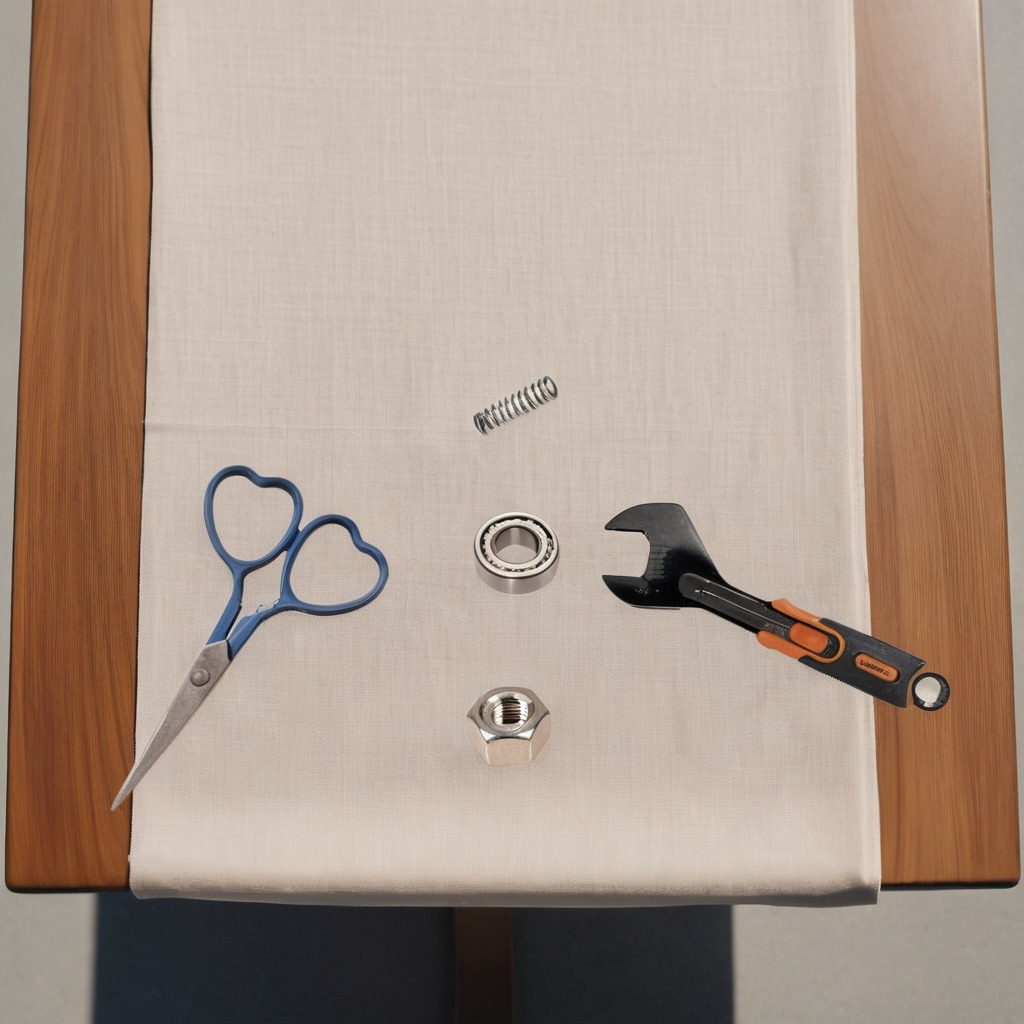
A ball bearing, a coiled metal spring, a metal nut, a pair of scissors, and a wrench are lying on the wooden table.